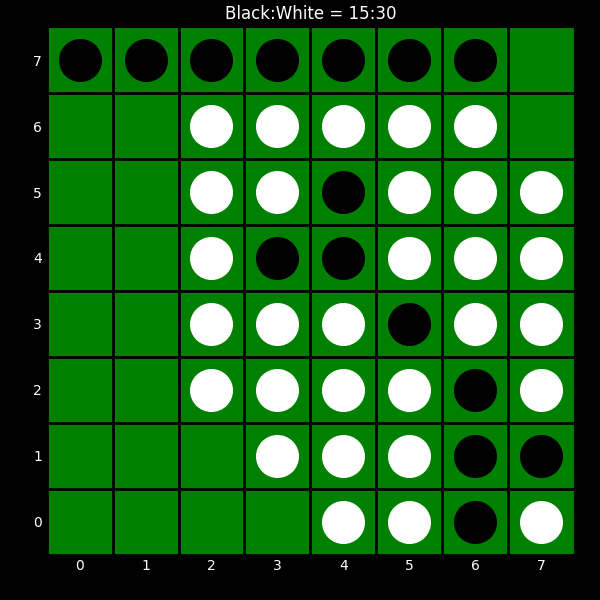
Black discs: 15
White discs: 30